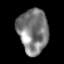
Tissue: lung
Cell type: Epithelial cells
Senescence score: 0.2042
Nuclear area (px): 1315
Mean DAPI intensity: 124.611